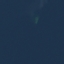
Land use / land cover: SeaLake